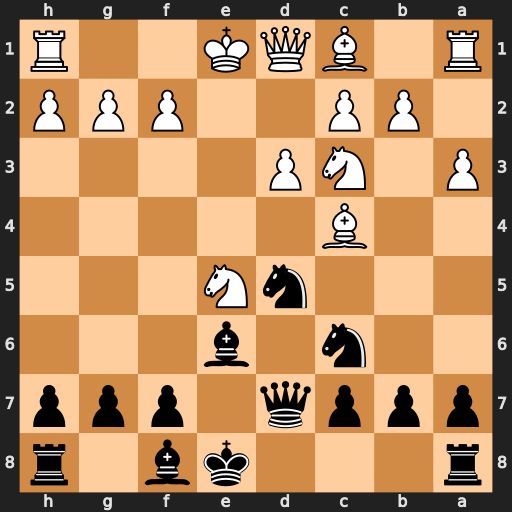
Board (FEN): r3kb1r/pppq1ppp/2n1b3/3nN3/2B5/P1NP4/1PP2PPP/R1BQK2R
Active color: b
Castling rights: KQkq
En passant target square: -
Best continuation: Nxe5 Bxd5 Bxd5 Nxd5 Qxd5